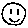
Label: smiley face